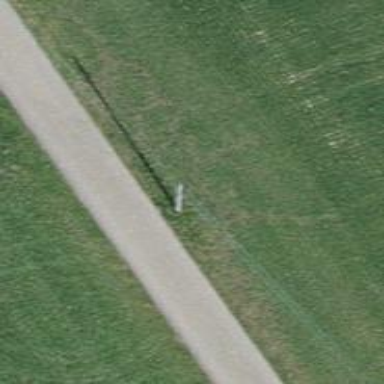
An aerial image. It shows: Minor power line.